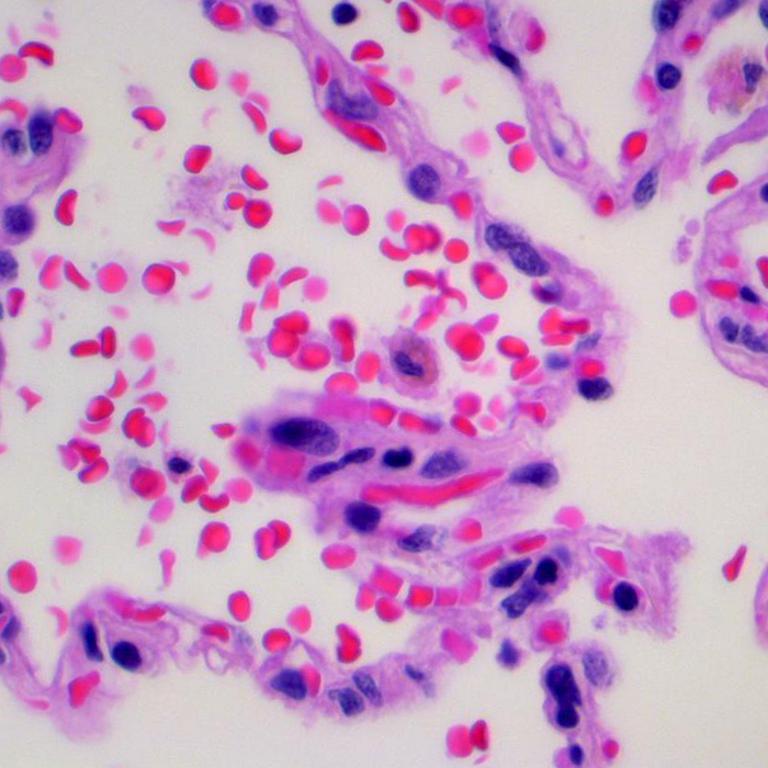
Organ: lung
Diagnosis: benign